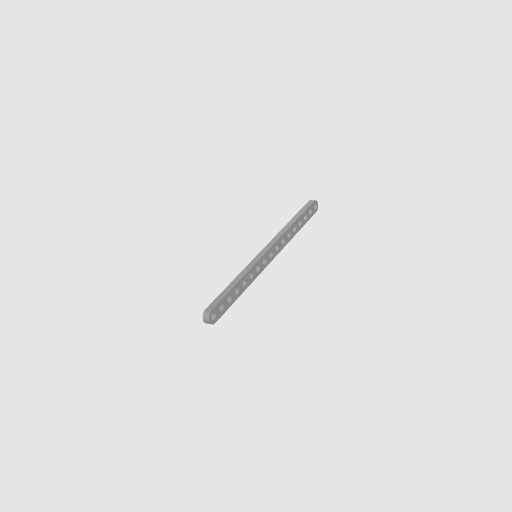
Part: FlatBeam17H